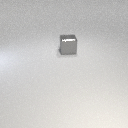
large gray metal cube